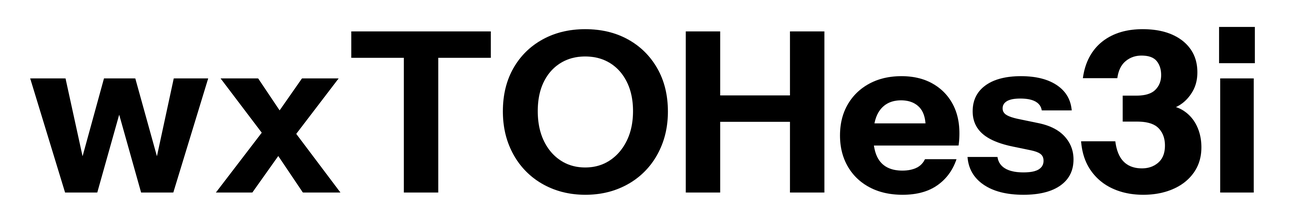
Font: InstrumentSans_Bold